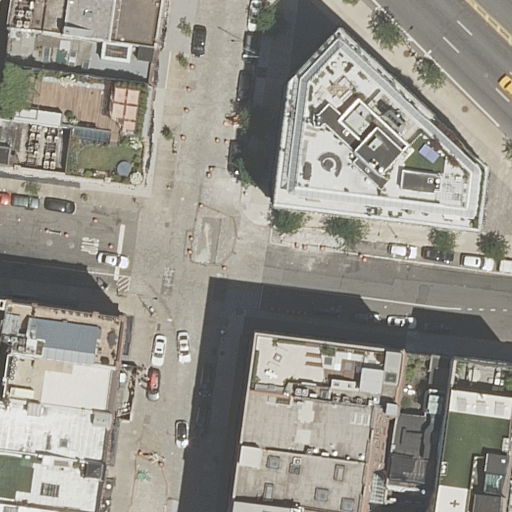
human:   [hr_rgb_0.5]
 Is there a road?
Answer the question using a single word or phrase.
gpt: yes

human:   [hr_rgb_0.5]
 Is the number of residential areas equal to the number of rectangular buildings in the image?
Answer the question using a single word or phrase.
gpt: no

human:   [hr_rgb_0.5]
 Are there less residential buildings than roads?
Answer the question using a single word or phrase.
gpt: no

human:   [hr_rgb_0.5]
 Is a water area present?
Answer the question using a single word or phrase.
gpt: no

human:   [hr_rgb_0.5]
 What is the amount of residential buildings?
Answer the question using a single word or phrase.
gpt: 15

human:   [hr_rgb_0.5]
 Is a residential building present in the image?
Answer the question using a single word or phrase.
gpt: yes

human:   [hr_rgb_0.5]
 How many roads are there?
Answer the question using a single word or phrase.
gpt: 5

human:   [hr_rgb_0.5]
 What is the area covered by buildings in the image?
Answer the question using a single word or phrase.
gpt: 5551m2

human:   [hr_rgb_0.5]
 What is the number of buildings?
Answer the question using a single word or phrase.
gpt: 15

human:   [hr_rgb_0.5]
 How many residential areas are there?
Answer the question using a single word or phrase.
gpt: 1

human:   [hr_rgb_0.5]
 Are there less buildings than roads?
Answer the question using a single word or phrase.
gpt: no

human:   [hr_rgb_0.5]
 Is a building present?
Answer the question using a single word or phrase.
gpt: yes

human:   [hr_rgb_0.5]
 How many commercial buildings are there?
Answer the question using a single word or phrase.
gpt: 0

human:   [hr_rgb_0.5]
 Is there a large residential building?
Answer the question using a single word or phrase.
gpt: yes

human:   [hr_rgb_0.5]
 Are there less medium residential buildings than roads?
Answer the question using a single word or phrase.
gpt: no

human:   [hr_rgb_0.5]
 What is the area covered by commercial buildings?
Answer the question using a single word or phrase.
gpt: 0m2

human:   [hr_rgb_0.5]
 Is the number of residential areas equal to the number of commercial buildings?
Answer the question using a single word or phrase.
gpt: no

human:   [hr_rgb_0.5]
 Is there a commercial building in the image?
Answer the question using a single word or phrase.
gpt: no

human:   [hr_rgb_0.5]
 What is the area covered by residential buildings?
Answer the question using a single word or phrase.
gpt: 5551m2

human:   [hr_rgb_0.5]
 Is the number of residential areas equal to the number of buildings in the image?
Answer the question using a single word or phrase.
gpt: no

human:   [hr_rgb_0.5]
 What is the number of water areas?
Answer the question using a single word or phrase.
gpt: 0

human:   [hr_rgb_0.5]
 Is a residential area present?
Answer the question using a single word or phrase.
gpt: yes

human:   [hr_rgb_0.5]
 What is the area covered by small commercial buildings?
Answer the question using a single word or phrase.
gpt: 0m2

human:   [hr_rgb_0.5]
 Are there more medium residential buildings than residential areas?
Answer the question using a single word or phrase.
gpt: yes

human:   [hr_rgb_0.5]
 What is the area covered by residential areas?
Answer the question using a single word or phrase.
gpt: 10612m2

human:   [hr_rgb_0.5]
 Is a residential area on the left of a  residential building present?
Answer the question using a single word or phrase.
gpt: no

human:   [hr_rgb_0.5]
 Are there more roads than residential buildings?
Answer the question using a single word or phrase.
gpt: no

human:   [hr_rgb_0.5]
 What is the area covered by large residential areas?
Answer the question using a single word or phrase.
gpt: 10612m2

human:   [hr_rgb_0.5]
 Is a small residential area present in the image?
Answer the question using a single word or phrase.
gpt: no

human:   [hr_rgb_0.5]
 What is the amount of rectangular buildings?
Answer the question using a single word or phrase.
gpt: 14

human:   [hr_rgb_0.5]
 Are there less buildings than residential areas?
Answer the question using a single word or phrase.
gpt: no

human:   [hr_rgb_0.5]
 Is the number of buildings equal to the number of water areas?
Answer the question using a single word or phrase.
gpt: no

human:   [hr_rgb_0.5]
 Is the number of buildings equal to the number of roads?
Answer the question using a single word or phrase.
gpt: no

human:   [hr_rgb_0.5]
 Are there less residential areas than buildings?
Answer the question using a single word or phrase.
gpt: yes

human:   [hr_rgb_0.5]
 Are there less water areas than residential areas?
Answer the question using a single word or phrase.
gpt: yes

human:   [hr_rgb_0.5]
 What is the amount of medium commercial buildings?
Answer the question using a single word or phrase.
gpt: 0

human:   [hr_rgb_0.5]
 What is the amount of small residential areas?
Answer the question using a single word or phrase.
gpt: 0

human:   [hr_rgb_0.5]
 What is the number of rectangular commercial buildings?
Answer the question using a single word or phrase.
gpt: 0

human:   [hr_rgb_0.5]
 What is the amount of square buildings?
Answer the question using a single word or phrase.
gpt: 0

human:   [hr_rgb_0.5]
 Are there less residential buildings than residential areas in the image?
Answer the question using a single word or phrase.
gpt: no

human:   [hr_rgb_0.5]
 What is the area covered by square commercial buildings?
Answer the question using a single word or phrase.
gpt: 0m2

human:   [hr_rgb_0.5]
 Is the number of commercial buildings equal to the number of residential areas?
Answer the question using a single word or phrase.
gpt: no

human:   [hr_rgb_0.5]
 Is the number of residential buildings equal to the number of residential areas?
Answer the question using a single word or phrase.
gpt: no

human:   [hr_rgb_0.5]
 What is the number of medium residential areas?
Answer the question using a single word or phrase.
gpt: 0

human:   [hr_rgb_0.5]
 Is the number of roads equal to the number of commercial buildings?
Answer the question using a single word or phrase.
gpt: no

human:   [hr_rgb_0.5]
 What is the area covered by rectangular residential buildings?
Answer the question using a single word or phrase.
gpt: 4763m2

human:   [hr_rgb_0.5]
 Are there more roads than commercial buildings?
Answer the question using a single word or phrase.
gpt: yes

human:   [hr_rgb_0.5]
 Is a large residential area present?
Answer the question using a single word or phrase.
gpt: yes

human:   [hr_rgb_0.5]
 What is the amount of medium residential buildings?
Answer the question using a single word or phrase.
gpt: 6

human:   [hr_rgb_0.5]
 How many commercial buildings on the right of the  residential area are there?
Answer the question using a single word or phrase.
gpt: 0

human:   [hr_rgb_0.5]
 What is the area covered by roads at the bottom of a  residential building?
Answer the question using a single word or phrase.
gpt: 0m2

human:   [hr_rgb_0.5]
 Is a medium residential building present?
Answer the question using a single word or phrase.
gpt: yes

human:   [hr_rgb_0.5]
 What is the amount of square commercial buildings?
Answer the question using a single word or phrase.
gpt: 0

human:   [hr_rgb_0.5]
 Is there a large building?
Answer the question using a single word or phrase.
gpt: yes

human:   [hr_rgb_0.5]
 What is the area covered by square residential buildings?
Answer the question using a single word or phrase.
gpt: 0m2

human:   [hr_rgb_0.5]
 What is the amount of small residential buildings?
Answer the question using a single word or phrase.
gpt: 5

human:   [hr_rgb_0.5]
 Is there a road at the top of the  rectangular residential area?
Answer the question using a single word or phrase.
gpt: no

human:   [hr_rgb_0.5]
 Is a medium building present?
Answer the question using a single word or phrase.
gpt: yes

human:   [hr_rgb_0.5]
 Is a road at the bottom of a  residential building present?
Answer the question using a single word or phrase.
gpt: yes

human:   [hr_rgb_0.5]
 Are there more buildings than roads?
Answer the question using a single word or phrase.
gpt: yes

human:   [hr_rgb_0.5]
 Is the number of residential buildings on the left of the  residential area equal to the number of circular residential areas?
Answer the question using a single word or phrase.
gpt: no

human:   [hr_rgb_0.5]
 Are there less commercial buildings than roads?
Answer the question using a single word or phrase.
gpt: yes

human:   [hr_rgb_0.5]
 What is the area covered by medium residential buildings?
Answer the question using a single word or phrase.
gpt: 1581m2

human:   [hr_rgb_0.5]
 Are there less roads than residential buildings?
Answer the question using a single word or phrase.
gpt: yes